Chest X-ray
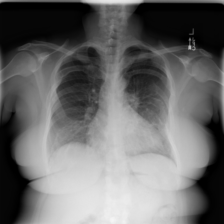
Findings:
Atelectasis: negative
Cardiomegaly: negative
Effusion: negative
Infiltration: negative
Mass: negative
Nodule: negative
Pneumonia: negative
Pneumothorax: negative
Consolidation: negative
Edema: negative
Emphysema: negative
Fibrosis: negative
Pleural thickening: negative
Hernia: negative